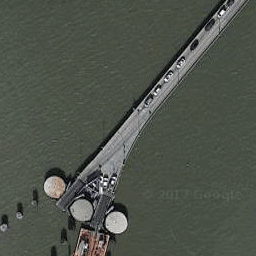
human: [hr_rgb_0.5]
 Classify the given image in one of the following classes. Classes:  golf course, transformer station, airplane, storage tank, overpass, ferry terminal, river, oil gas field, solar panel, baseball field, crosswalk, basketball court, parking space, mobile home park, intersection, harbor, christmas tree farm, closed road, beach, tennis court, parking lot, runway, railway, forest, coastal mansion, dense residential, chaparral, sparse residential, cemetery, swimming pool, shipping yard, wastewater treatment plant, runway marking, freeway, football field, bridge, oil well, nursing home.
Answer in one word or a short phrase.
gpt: ferry terminal